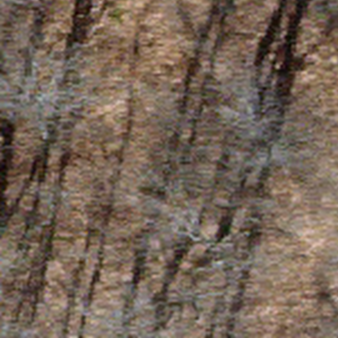
Label: other